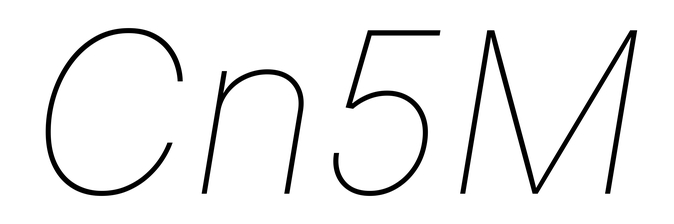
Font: Inter-Italic_Thin_Italic